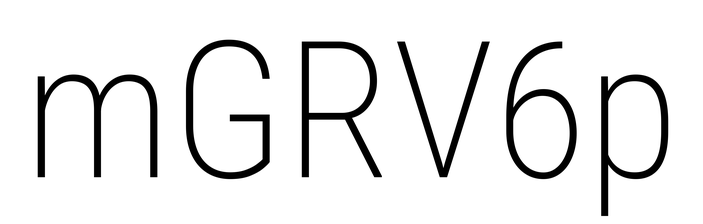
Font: Roboto_Condensed_ExtraLight